Question: I have a text box in an MVVM WPF application, bound to this property:
'''
private decimal _cartPayment;
public decimal CartPayment {
get { return _cartPayment; }
set {
_cartPayment = value;
this.NotifyPropertyChanged("CartPayment");
}
}
'''
My question is, how do I limit the range of values allowed? For example it should only be two decimal places.
In a similar issue I have another 'ushort' property called 'Quantity', The value should not be 0.
How do I set it so that when the user types something illegal (e.g more than 2 decimal places for the first example, and 0 for the Quantity field), the control will be surrounded by a red border like so?

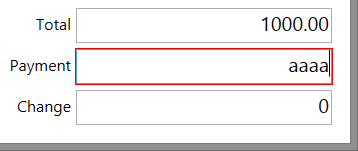
Answer: Take a look at <URL> interface. You can use this interface in combination with XAML to show user the validation errors on UI.
Google it you will find lot of samples and tutorials. For start take a look at <URL>